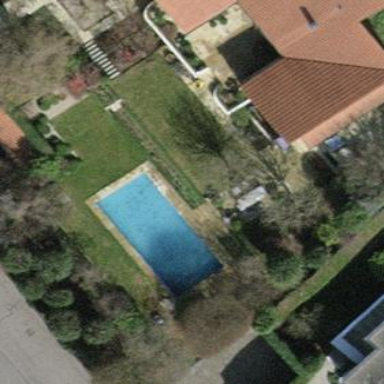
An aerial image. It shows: Swimming pool located in leisure land.